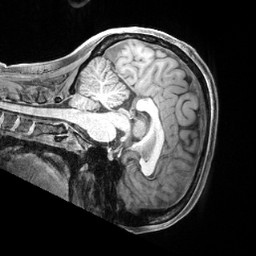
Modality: T1w
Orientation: sagittal
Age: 39
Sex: female
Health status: ill
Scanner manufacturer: siemens
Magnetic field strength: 3 T
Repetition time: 2.4 s
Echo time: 0.00222 s